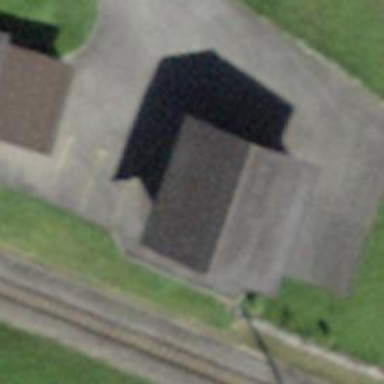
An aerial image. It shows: Garage building.